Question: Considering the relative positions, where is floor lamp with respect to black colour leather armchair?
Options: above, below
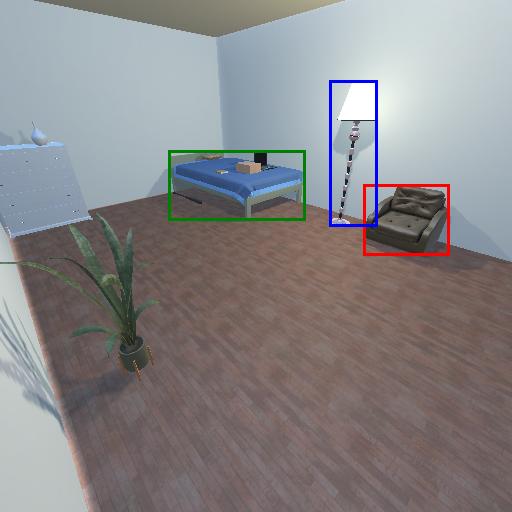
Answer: above